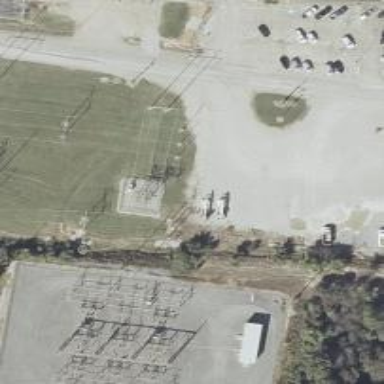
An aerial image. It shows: Power tower.